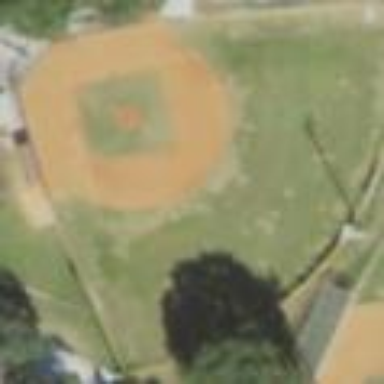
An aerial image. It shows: Baseball pitch for leisure and sports activities.